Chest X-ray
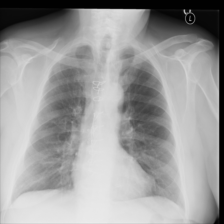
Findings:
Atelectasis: negative
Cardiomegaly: negative
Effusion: negative
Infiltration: negative
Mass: negative
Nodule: negative
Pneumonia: negative
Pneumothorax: negative
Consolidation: negative
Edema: negative
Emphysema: negative
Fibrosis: negative
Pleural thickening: negative
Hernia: negative